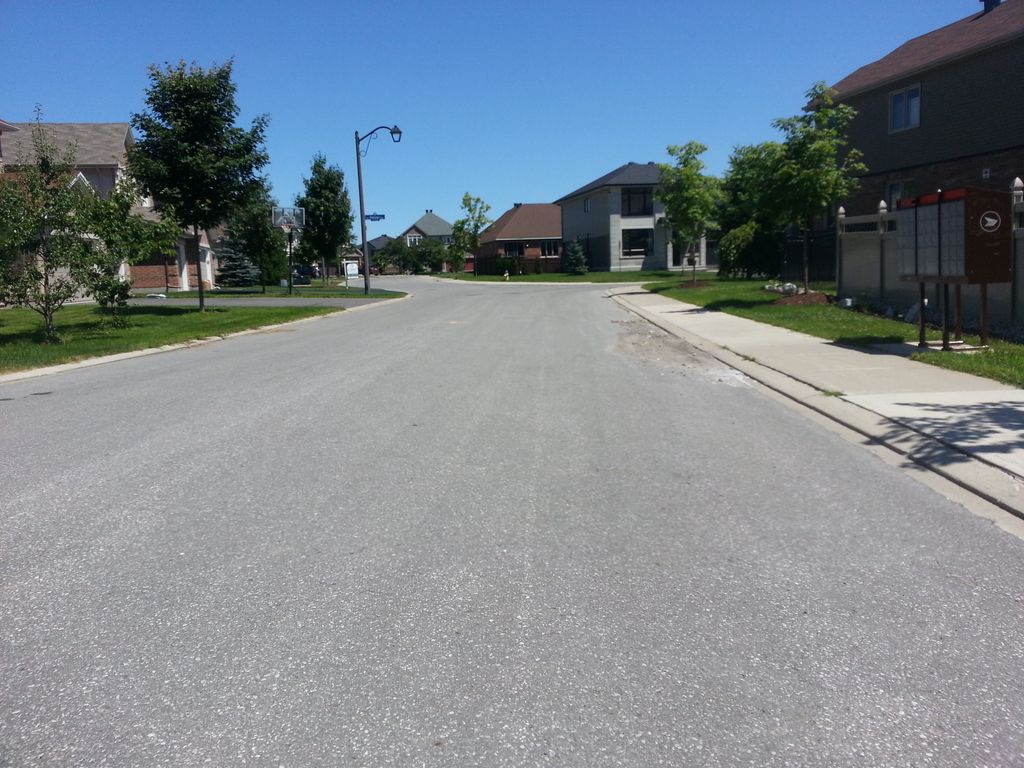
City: ottawa-gatineau